Question: I've got two polygons defined as a list of Vectors, I've managed to write routines to transform and intersect these two polygons (seen below Frame 1). Using line-intersection I can figure out whether these collide, and have written a working Collide() function.
This is to be used in a variable step timed game, and therefore (as shown below) in Frame 1 the right polygon is not colliding, it's perfectly normal for on Frame 2 for the polygons to be right inside each other, with the right polygon having moved to the left.
My question is, what is the best way to figure out the moment of intersection? In the example, let's assume in Frame 1 the right polygon is at X = 300, Frame 2 it moved -100 and is now at 200, and that's all I know by the time Frame 2 comes about, it was at 300, now it's at 200. What I want to know is when did it actually collide, at what X value, here it was probably about 250.

I'm preferably looking for a C# source code solution to this problem.
Maybe there's a better way of approaching this for games?
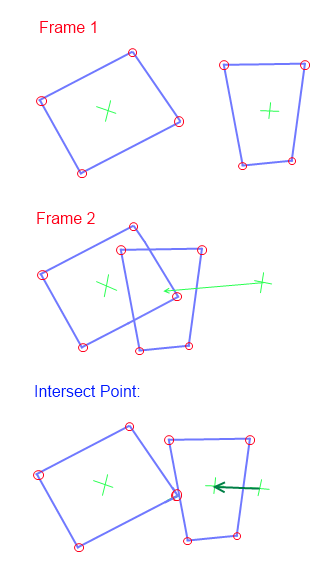
Answer: I would use the separating axis theorem, as outlined here:
- <URL>
Then I would <URL> if needed.
GMan here on StackOverflow wrote a sample implementation over at <URL>.
This may all be overkill for your use-case, but it handles polygons of any order. Of course, for simple bounding boxes it can be done much more efficiently through other means.